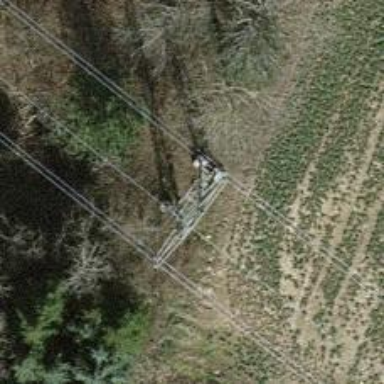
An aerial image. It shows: Power tower.